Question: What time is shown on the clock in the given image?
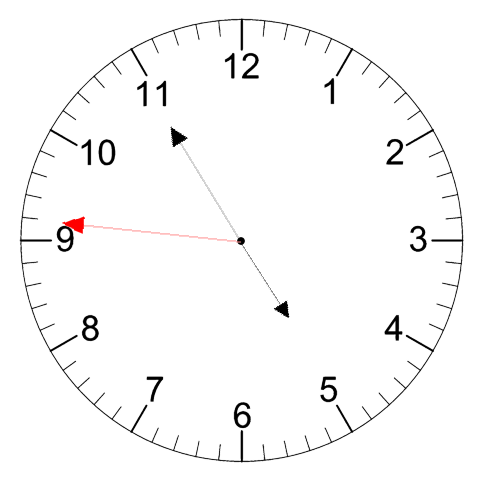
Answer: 04:54:46